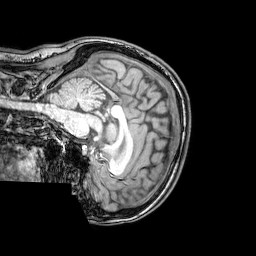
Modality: T1w
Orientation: sagittal
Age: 25
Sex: female
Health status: healthy
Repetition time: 0.081 s
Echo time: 0.037 s